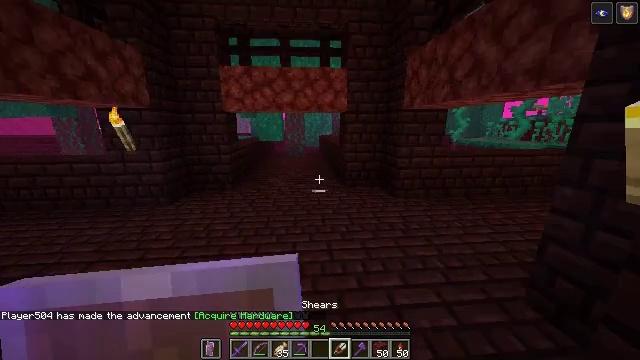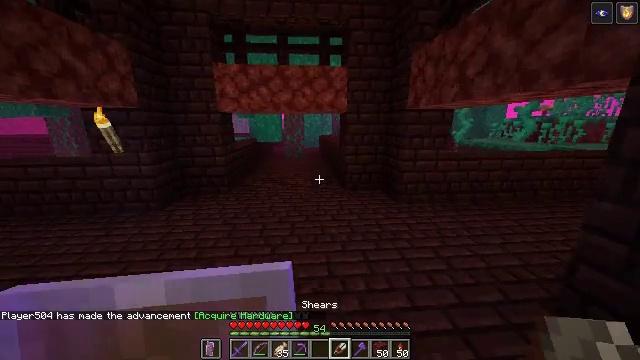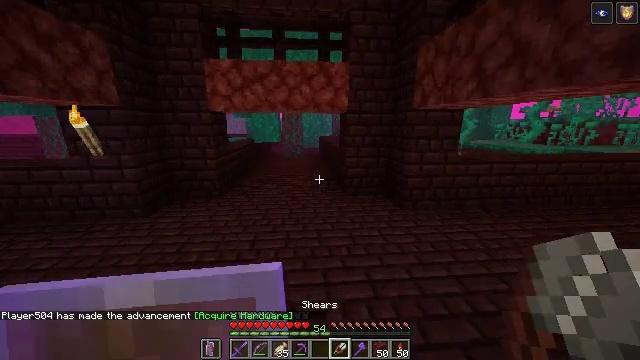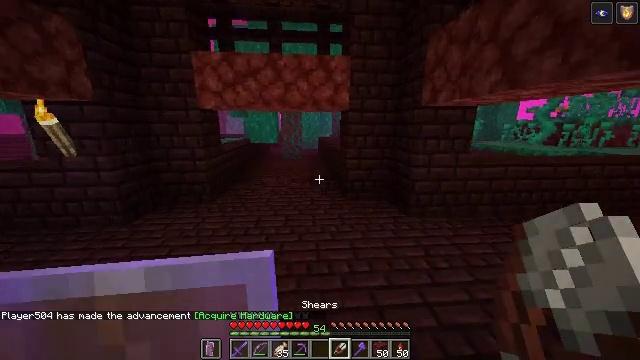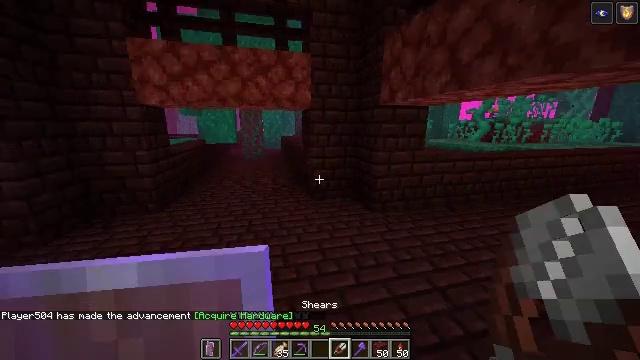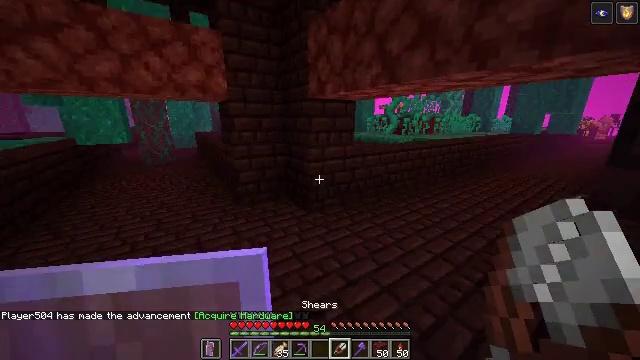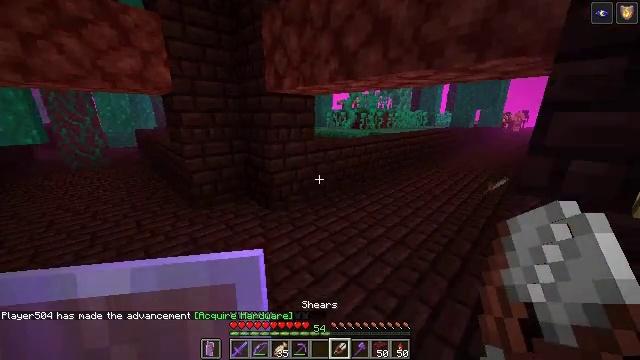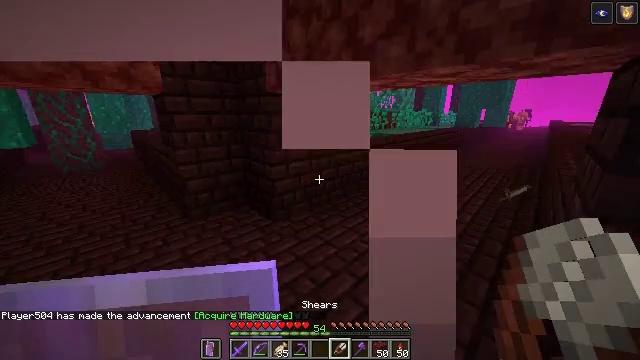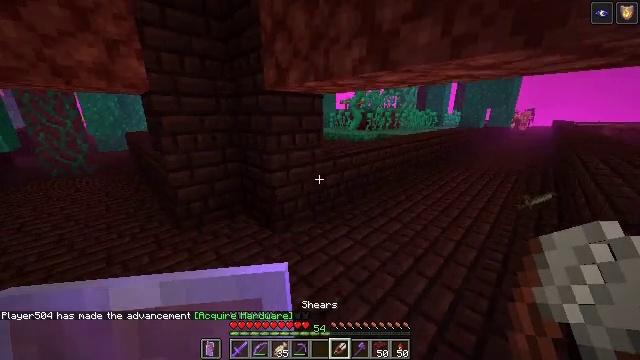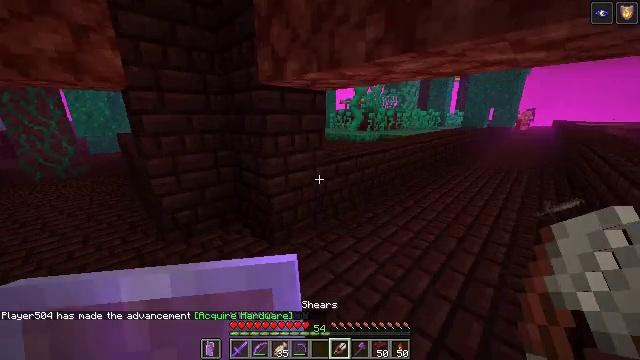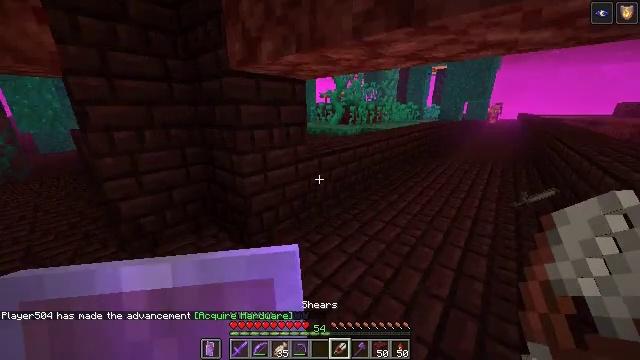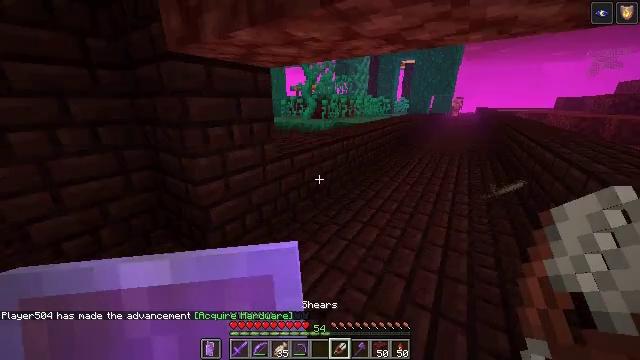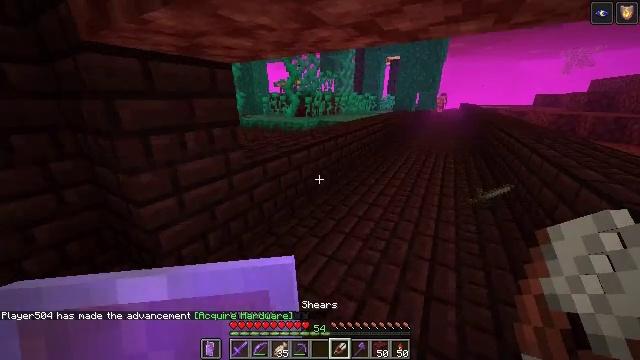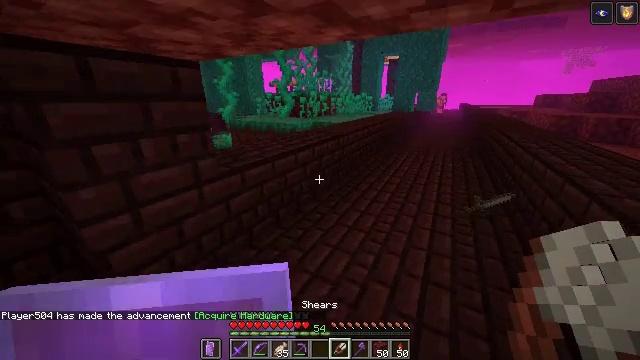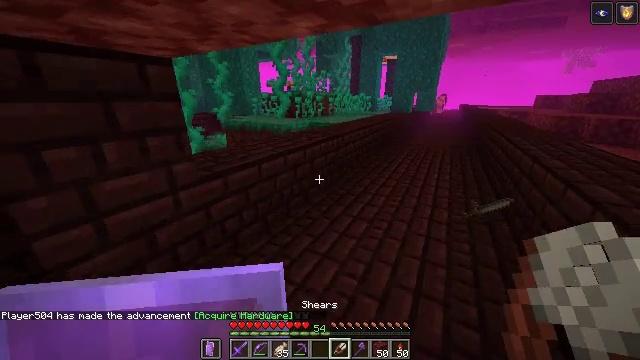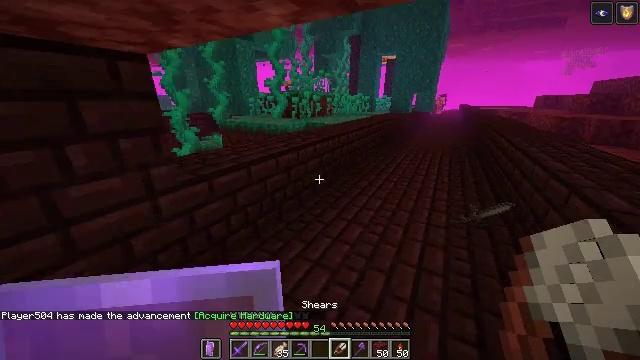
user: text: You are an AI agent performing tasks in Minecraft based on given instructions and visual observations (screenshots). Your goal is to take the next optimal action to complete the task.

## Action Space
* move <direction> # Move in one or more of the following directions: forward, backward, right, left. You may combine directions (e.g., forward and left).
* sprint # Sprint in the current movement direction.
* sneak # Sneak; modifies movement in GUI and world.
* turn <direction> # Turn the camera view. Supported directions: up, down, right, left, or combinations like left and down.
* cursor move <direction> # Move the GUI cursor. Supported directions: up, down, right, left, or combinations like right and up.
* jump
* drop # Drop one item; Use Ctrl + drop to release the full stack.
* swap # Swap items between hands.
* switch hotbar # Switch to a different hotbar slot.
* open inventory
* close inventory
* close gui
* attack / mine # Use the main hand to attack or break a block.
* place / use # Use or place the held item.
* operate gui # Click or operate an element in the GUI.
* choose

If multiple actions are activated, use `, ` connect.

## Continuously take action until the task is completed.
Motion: motion action
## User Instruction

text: Harvest twisting vines for building or decoration.
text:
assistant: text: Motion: move forward, sprint
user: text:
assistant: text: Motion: move forward, sprint
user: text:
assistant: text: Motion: move forward, sprint
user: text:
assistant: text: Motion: move forward, sprint, turn right
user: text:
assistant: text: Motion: move forward, sprint, turn right and down
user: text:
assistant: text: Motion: move forward, sprint, turn right and down
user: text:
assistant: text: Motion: move forward
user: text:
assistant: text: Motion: move forward
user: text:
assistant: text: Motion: move forward
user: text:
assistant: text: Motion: move forward, turn right and down
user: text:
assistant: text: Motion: move forward and move right, turn right and down
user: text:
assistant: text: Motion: move forward and move right, turn right
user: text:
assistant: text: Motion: move forward and move right
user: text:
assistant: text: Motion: move forward and move right
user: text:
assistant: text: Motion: move forward
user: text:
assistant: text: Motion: move forward
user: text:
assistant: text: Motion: move forward
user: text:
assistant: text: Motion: move forward
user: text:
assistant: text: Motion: move forward
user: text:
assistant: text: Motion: move forward
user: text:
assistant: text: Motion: move forward
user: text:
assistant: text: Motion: move forward
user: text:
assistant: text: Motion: move forward
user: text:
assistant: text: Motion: move forward
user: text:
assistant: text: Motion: move forward
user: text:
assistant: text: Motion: move forward
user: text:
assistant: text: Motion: move forward
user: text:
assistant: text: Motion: move forward
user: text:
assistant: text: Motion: move forward
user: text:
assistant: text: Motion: move forward